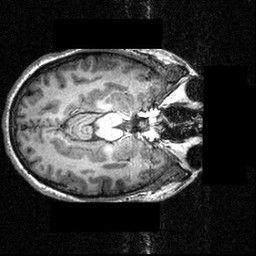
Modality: T1w
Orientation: axial
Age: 25
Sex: female
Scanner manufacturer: siemens
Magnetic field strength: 3.951 T
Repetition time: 1.5 s
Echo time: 0.00335 s